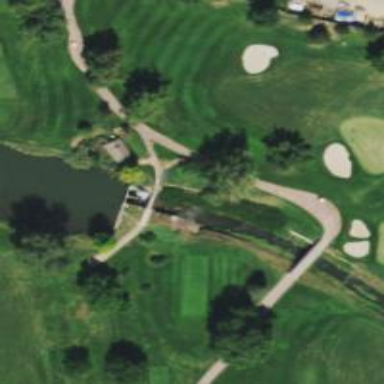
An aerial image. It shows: Well-maintained path for golf carts. The track type is grade1.